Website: macys
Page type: customer-info-address
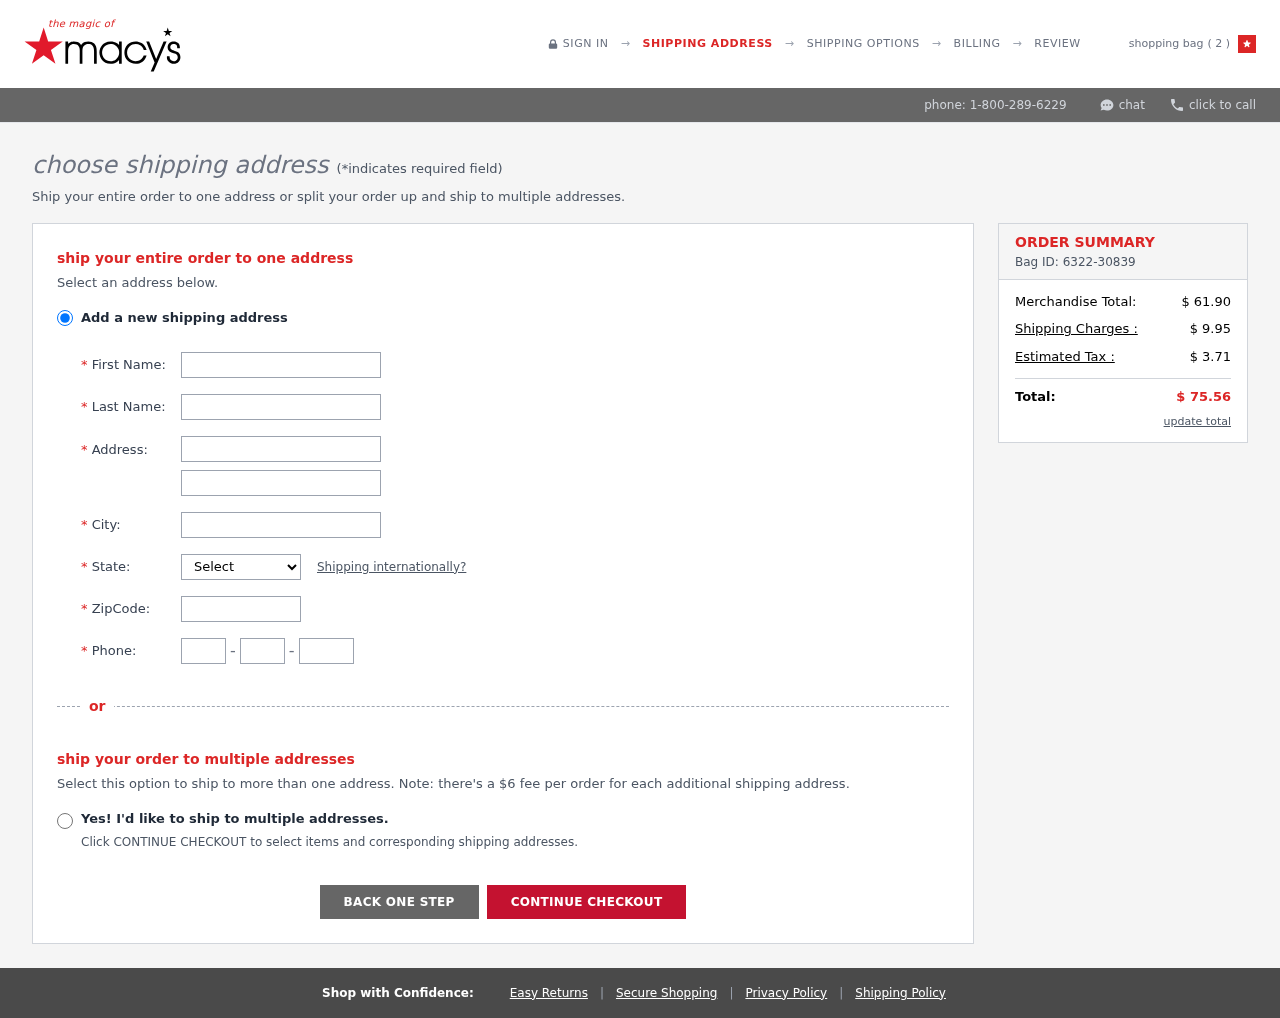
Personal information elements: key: PII_CITY
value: Lorimouth
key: PII_FIRSTNAME
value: Jose
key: PII_LASTNAME
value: Gonzalez
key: PII_PHONE_AREA
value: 416
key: PII_PHONE_PREFIX
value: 820
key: PII_PHONE_SUFFIX
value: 3551
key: PII_POSTCODE
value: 08089
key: PII_STATE_ABBR
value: NJ
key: PII_STREET
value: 10702 Melissa Forge Apt. 688
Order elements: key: ORDER_NUM_ITEMS
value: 2
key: ORDER_ID
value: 6322-30839
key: ORDER_SUBTOTAL
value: $ 61.90
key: ORDER_SHIPPING_COST
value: $ 9.95
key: ORDER_TAX
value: $ 3.71
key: ORDER_TOTAL
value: $ 75.56